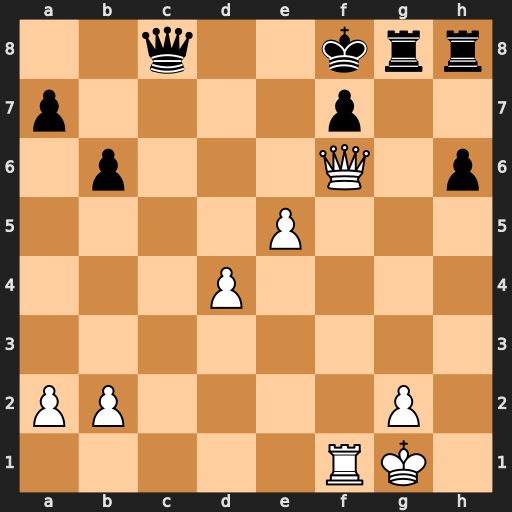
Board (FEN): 2q2krr/p4p2/1p3Q1p/4P3/3P4/8/PP4P1/5RK1
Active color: w
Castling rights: -
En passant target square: -
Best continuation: Qxf7#